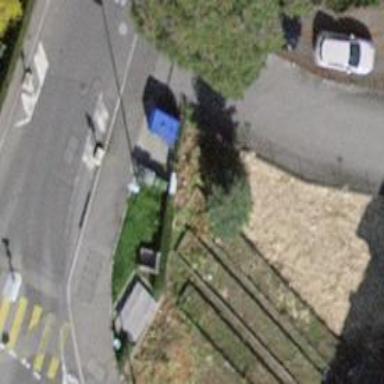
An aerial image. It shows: Recycling container for green waste at the recycling facility.